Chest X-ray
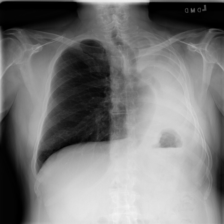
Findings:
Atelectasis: negative
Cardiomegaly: negative
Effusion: negative
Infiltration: negative
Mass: negative
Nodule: negative
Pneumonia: negative
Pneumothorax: negative
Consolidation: negative
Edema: negative
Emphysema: negative
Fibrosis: negative
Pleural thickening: negative
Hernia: negative